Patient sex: F
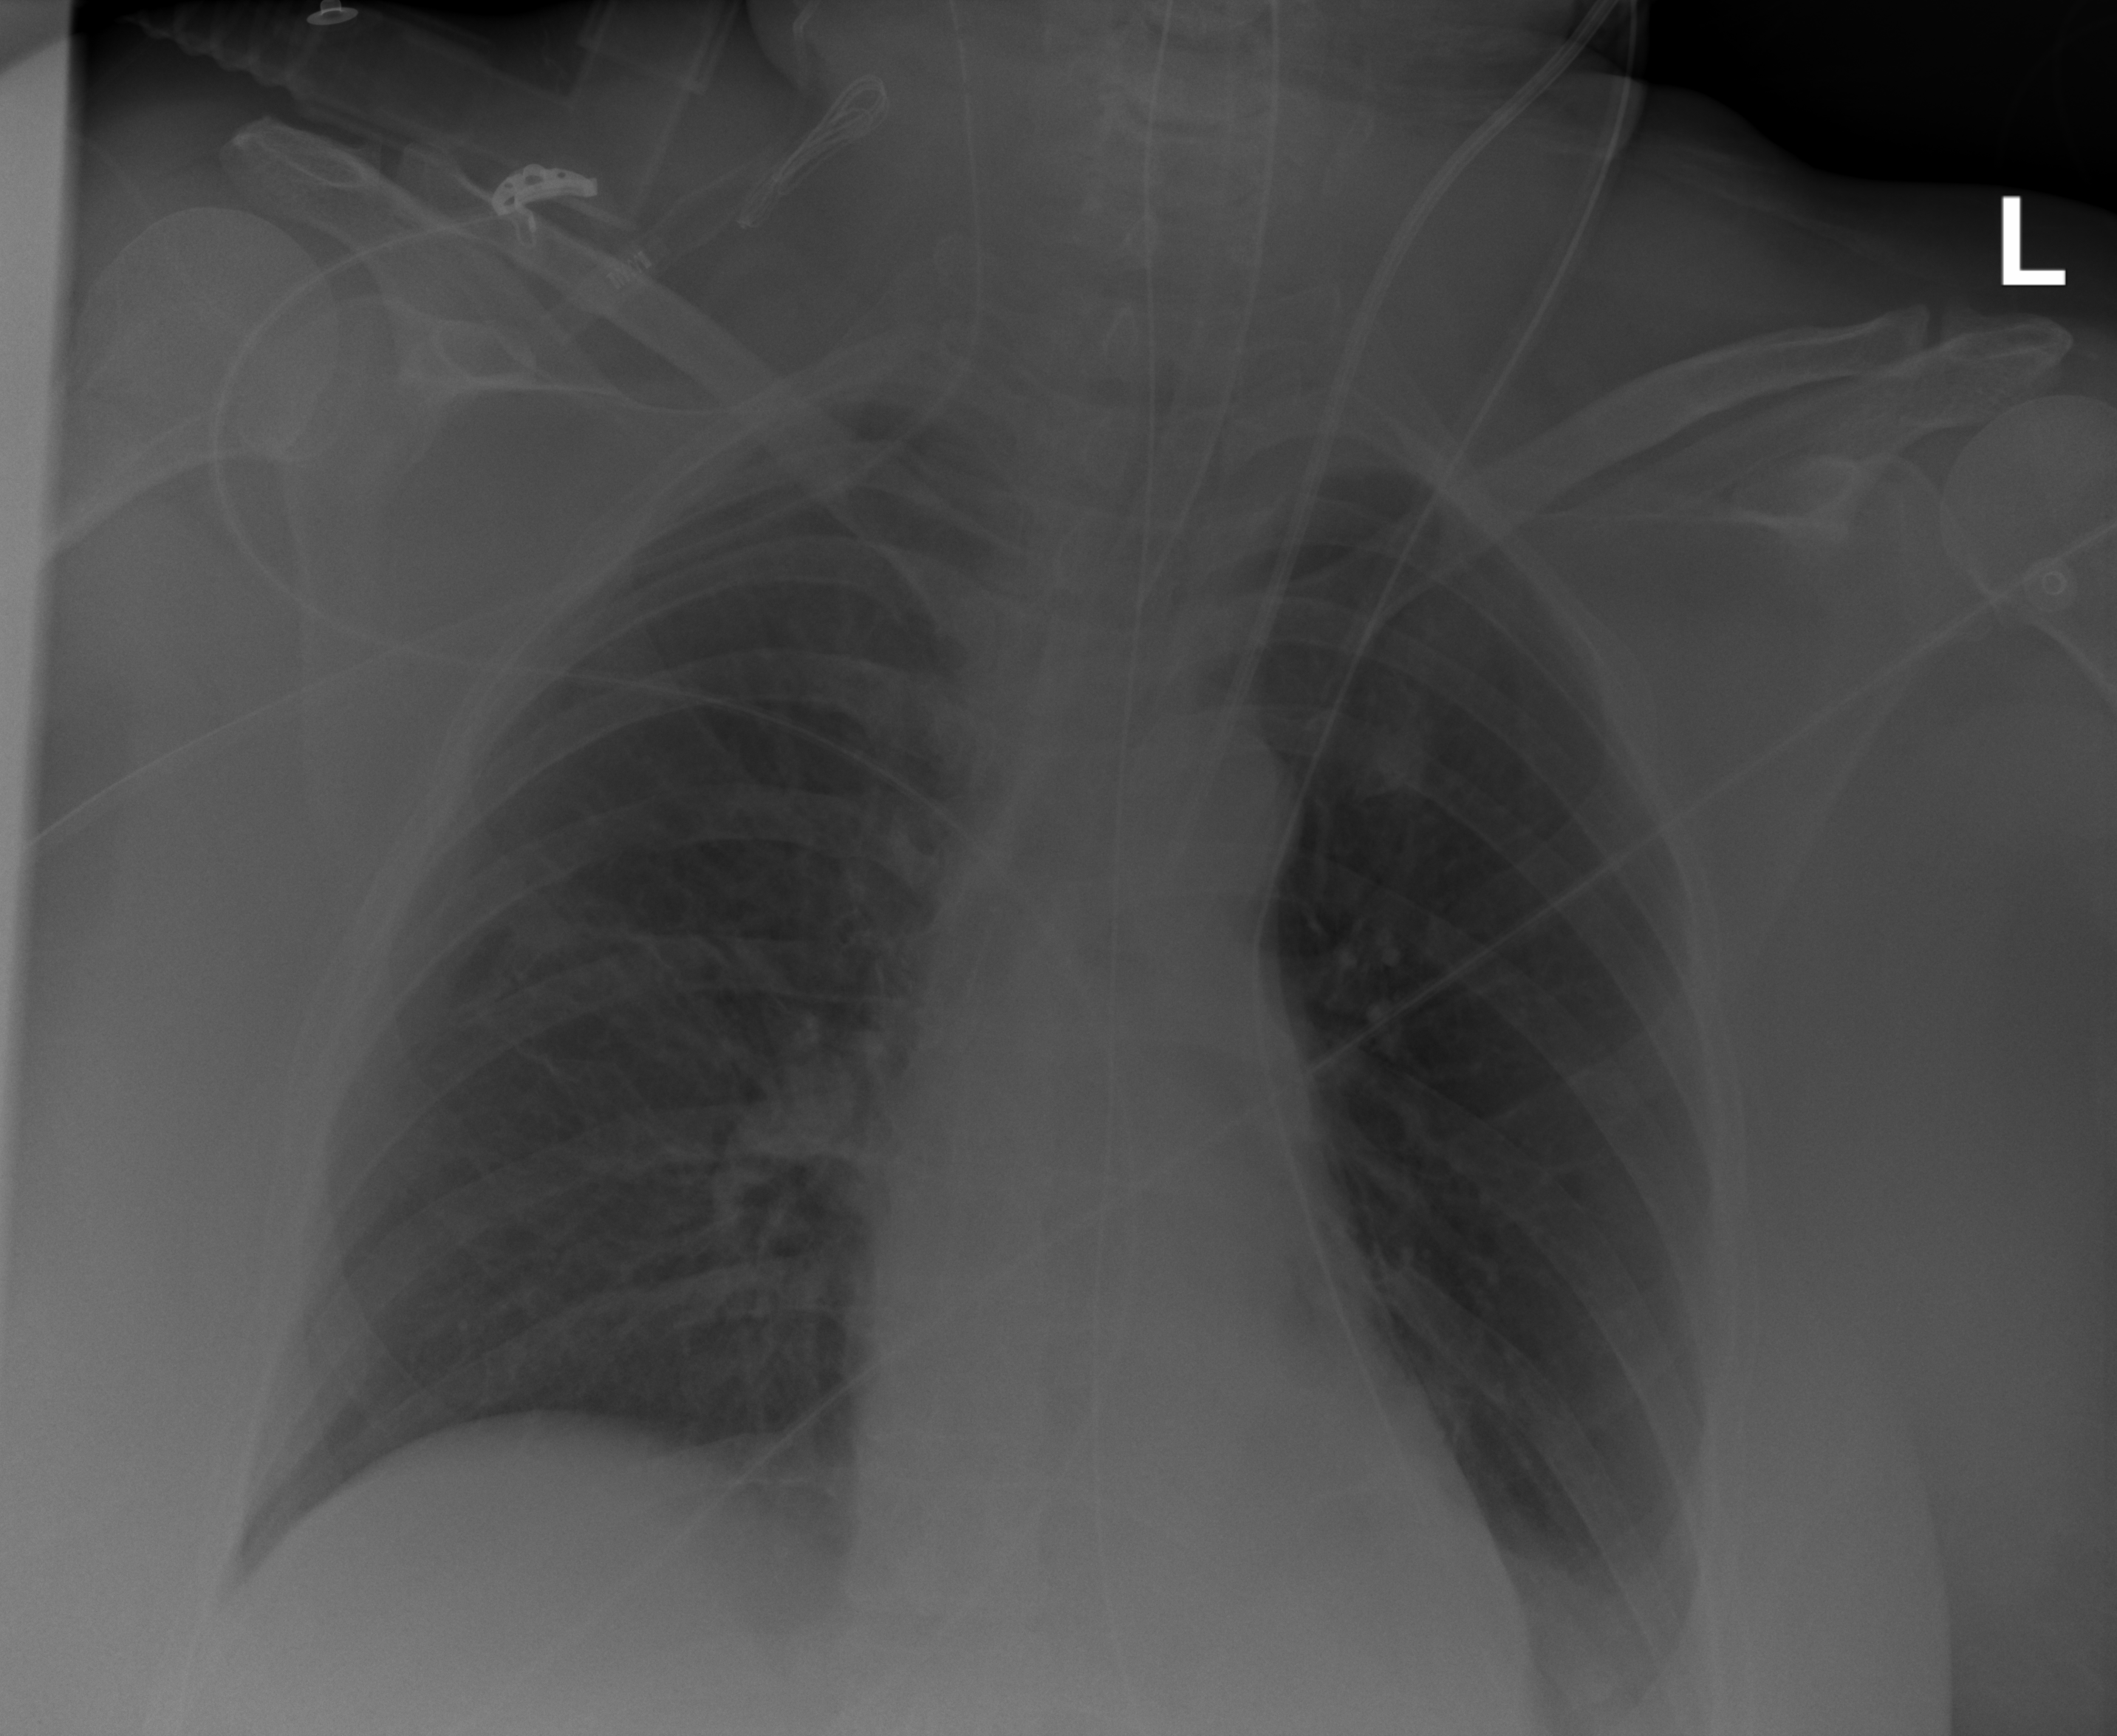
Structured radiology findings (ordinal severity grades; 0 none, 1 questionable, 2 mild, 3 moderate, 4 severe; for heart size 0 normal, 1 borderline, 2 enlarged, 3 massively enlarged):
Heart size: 0
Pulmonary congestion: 0
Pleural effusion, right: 0
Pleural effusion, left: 2
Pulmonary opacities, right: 0
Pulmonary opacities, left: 0
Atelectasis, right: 0
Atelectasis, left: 2